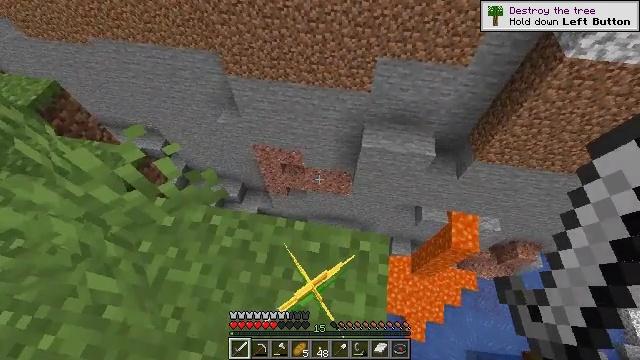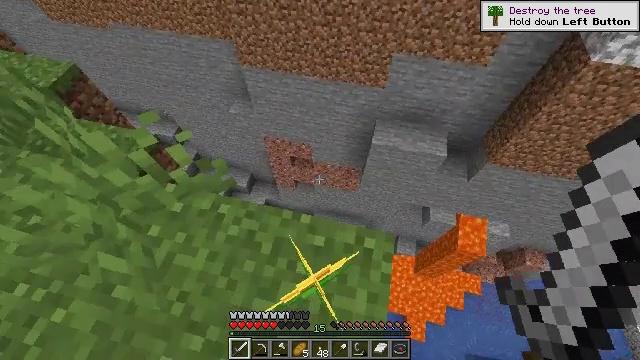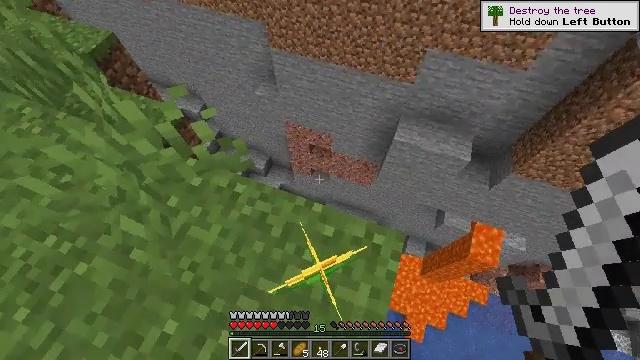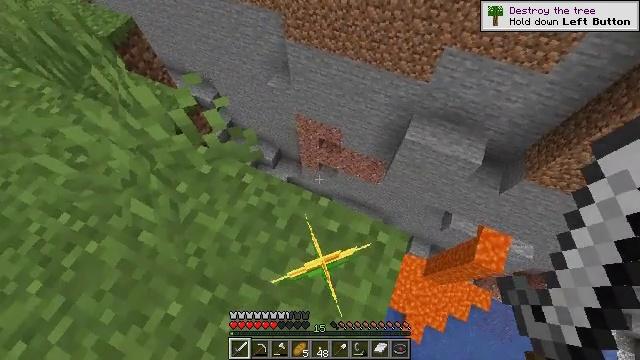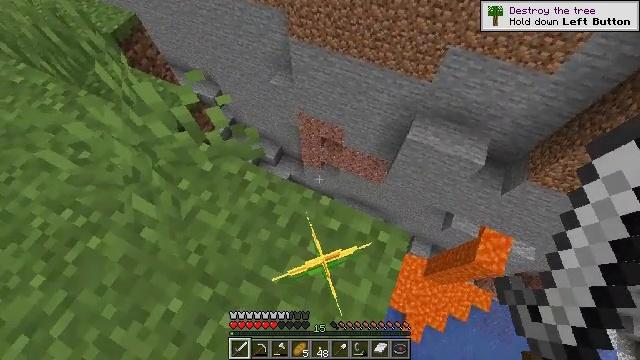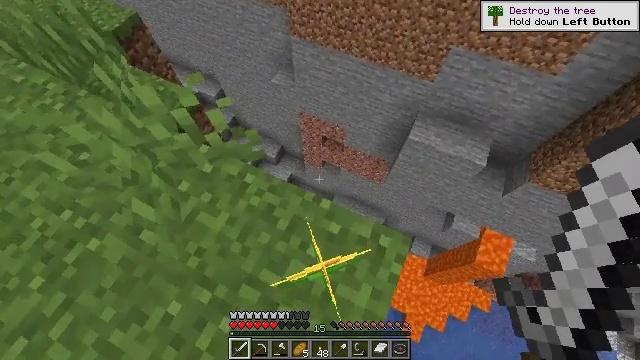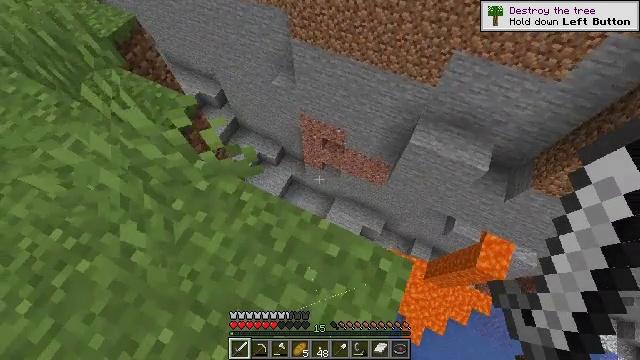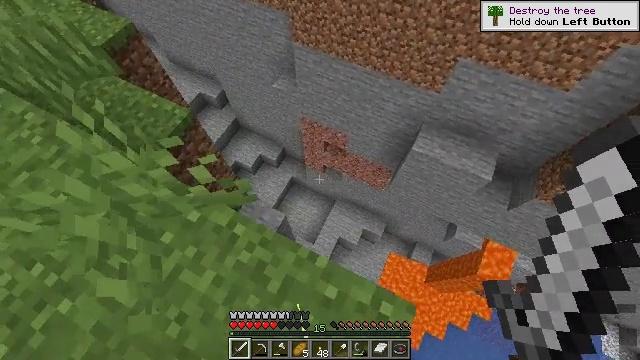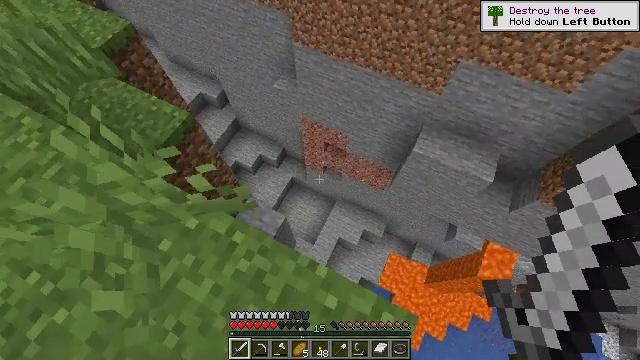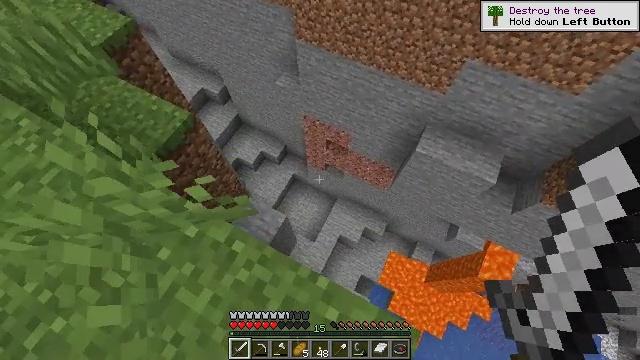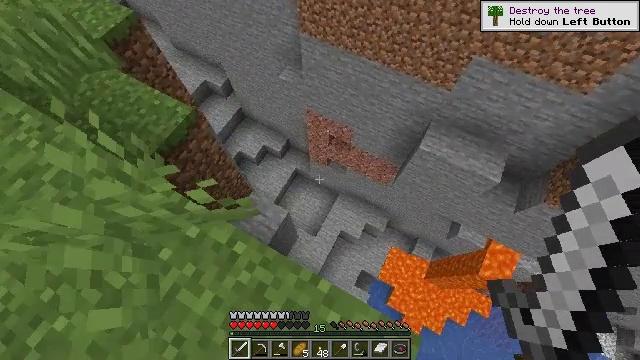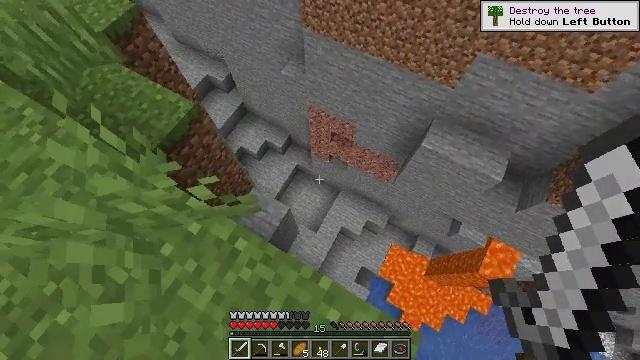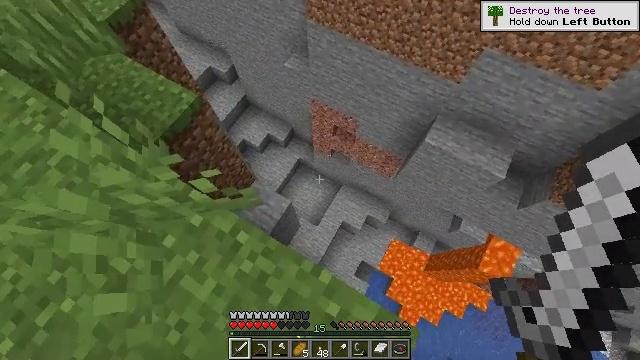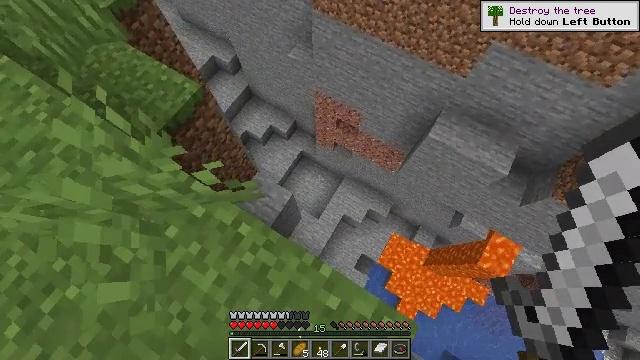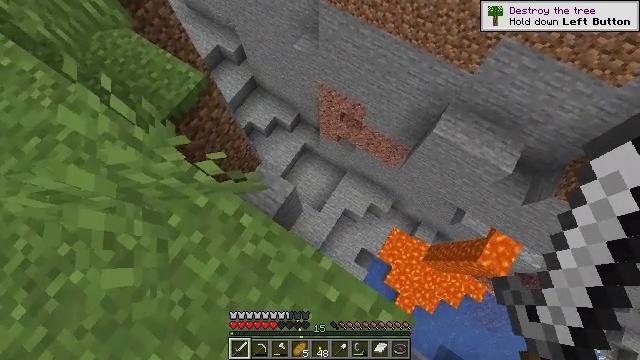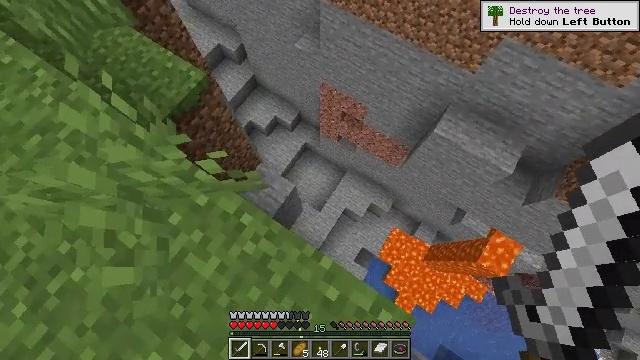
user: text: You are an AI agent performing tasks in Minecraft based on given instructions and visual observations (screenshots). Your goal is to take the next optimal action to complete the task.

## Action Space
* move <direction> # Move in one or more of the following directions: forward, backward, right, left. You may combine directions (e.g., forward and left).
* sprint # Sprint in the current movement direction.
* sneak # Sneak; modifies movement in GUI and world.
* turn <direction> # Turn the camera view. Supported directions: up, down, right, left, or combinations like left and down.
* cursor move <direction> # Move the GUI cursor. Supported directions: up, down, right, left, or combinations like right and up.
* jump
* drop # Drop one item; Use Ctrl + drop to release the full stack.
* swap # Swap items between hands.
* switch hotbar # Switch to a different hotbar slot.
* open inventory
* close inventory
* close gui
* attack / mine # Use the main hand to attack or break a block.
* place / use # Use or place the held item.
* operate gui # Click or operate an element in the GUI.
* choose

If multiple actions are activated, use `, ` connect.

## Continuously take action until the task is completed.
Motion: motion action
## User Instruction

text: Harvest the dead bush.
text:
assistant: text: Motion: turn left and down
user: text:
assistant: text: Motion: turn left and down
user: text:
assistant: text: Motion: turn left and down
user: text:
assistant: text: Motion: no_op
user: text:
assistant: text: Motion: move forward
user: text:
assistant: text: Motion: move forward
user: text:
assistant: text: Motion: move forward
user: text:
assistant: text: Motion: no_op
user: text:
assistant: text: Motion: no_op
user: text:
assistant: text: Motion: turn left and down
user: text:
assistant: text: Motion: no_op
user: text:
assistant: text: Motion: turn left and down
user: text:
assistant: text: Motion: turn left and down
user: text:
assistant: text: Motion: turn left and down
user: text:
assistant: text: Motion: no_op
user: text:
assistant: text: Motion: no_op
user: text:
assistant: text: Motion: turn left and up
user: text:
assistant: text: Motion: turn left and up
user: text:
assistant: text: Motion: turn left and up
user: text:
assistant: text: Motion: turn left and up
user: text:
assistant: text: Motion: turn left and up
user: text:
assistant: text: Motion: no_op
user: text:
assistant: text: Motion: no_op
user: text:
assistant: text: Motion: no_op
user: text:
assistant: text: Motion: no_op
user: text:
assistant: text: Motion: no_op
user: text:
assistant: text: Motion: no_op
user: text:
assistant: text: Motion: no_op
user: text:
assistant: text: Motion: no_op
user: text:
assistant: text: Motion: no_op